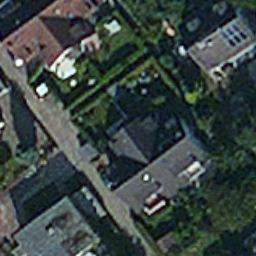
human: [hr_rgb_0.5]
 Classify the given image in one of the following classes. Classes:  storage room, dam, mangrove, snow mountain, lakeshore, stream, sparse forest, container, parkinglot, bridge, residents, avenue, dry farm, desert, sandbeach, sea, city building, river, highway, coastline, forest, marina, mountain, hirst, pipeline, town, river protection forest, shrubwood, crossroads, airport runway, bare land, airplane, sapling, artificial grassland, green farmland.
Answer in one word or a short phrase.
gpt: residents